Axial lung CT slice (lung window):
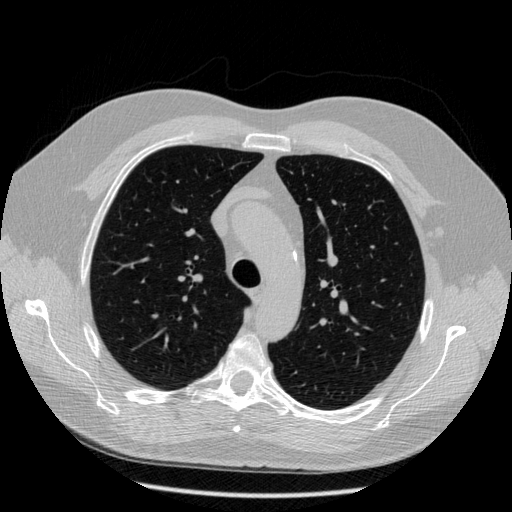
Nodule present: no